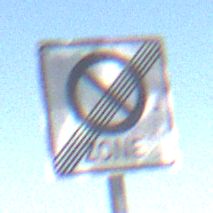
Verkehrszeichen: EndeEingeschraenktesHalteverbotZone
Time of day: Midday
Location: Outdoor (RoadRail)
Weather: Clear
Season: Summer
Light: Natural